Question: : I have a Server [] and Client [], client connects to server using netTcpBinding.
the server job is to share Computer Files to the client with a file manager features { New Folder,Move,Copy,Delete,Properties, Attributes and }.

the search function is a recursive function, it adds item to client ListView instantly () when it finds a (folder/file) name that contains the search key.
so it was all working perfect, until I added a stop search button, which suppose to allow the user to stop the recursive function , what happens when I try to stop searching is freezing the GUI and never get back from freezing mode till I "STOP Debugging".
In fact when I set points to see what's wrong with the search function in debugging mode, it works and the search stops.
This's the Code I use for searching:
:
'''
[ServiceBehavior(ConcurrencyMode = ConcurrencyMode.Multiple, InstanceContextMode = InstanceContextMode.PerSession)]
public class MainService : IFileManager,ITaskManager
{
IFileManagerCallback callback = OperationContext.Current.GetCallbackChannel<IFileManagerCallback>();
bool stopSearch = false;
public void StopSearch() //client call this function to stop SEARCHING.
{
stopSearch = true;
}
public void Search(string path, string name) //client call this function to start searching
{
_Search(path, name);
callback.SearchEnd();
if (stopSearch)
{
callback.InfoLabel("Search Cancelled", InfoState.Info);
stopSearch = false;
return;
}
callback.InfoLabel("Search Done.", InfoState.Done);
}
private void _Search(string path, string name) //the evil recursive function
{
if (stopSearch) return;
DirectoryInfo Roots = new DirectoryInfo(path);
foreach (FileInfo file in Roots.GetFiles())
{
if (stopSearch) return;
if (file.Name.IndexOf(name, StringComparison.InvariantCultureIgnoreCase) > -1)
{
_File item = new _File();
item.Name = file.Name;
item.Size = file.Length;
item.Path = file.FullName;
callback.File(item);
}
}
foreach (DirectoryInfo folder in Roots.GetDirectories())
{
if (stopSearch) return;
if (folder.Name.IndexOf(name, StringComparison.InvariantCultureIgnoreCase) > -1)
{
_Folder item = new _Folder();
item.Name = folder.Name;
item.Path = folder.FullName;
callback.Folder(item);
}
_Search(folder.FullName, name);
}
}
}
'''
WCF Interface:
'''
[ServiceContract(CallbackContract = typeof(IFileManagerCallback))]
public interface IFileManager
{
[OperationContract]
void StopSearch();
[OperationContract(IsOneWay = true)]
void Search(string path, string name);
}
public interface IFileManagerCallback
{
[OperationContract]
void File(_File file);
[OperationContract]
void Folder(_Folder folder);
[OperationContract]
void InfoLabel(string value, InfoState state);
[OperationContract]
void SearchEnd();
}
'''
'''
class Callback : IFileManagerCallback
{
public delegate void OnFileReceived(object sender, _File item);
private OnFileReceived _fileReceivedHandler = null;
public event OnFileReceived OnFileReceivedEvent
{
add { _fileReceivedHandler += value; }
remove { _fileReceivedHandler -= value; }
}
private void RaiseFileEvents(_File file)
{
if (_fileReceivedHandler != null)
{
_fileReceivedHandler(this, file);
}
}
public void File(_File file)
{
RaiseFileEvents(file);
}
// **I WILL AVOID POSTING Folder event and handler it's the same of the file.**
public void Folder(_Folder folder)
{
RaiseFolderEvents(folder);
}
'''
Client Form1.cs :
'''
public partial class Form1 : Form
{
private void callback_FileReceivedEvent(object sender, _File file)
{
ListViewItem item = new ListViewItem();
item.Text = file.Name;
item.ToolTipText = file.Path;
item.Tag = item.ImageIndex;
item.Name = item.Text;
item.SubItems.Add(CnvrtUnit(file.Size));
item.Group = listView1.Groups[0];
item.ImageIndex = _iconListManager.AddFileIcon(file.Path);
listView1.Items.Add(item);
}
bool IsSearch = false;
private void btnSearch_Click(object sender, EventArgs e)
{
if (!IsSearch)
{
IsSearch = true;
listView1.Items.Clear();
client.Search(currAddress, txtAddress.Text);
return;
}
client.StopSearch();
}
public void StopSearching()
{
UpdateLabel(); //updating GUI label "Selected 0:,Items: 0"
IsSearch = false;
}
}
'''
I'm really confused about fixing it, I'm not sure if I did choose the right title for my question ,so if that's happening because I need an Async callback, how would I convert my search function and Async Callback with WCF?
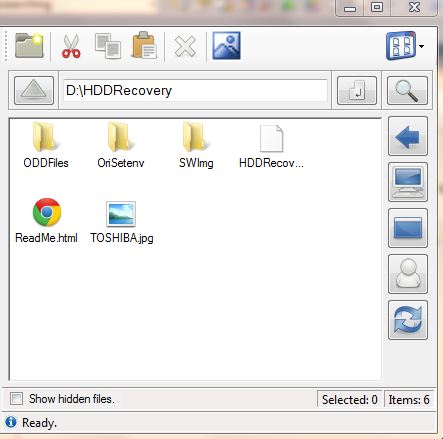
Answer: I think I know what is happening here, but it is just an educated guess. Since your WCF code is set to be one instance per session and you are in that same session, you are creating a circular lock. Basically, you are hitting a point where 'callback.File(item)' is calling back into your client code at the same time that your client code is calling into 'StopSearch'. So, the client code will not respond until it hears back from 'StopSearch' and the server will not get to the 'if(stopSearch)'/'stopSearch = true' until it hears back from the client (which is busy waiting for the WCF, which is busy waiting for the client, which is....get the point). Try marking the 'StopSearch' as 'OneWay' so that (I believe, my WCF isnt too strong) the call in the client will immediately return (and not wait for the WCF), thereby unlocking the client.
Alternatively, you could make your WCF code more multithreaded, however you might run into more issues that way.
Based on your response, it does seem that you will need to make either your <URL>